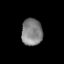
Tissue: prostate
Cell type: Fibroblasts
Senescence score: 0.8846
Nuclear area (px): 549
Mean DAPI intensity: 130.353